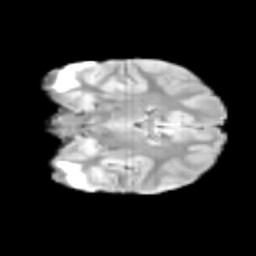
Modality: T2w
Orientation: coronal
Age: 9
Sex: male
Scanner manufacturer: siemens
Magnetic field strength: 3 T
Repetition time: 3.8 s
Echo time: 0.07 s